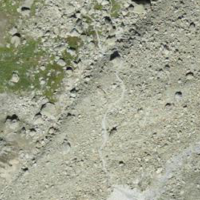
EUNIS habitat code: 48
Species observed at this site:
Saxifraga oppositifolia